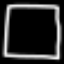
Label: square